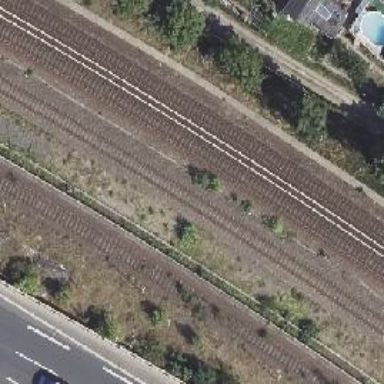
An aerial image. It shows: Railway signal.